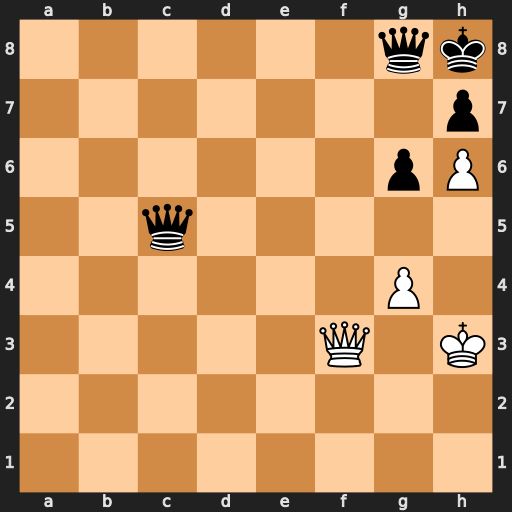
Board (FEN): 6qk/7p/6pP/2q5/6P1/5Q1K/8/8
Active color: w
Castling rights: -
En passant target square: -
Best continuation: Qf6+ Qg7 Qxg7#